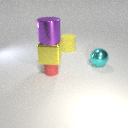
small red rubber cylinder below large purple metal cylinder